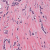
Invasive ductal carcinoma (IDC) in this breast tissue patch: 1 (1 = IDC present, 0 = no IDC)